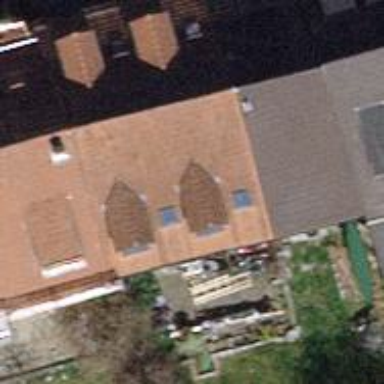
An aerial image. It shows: Building with tile roof.